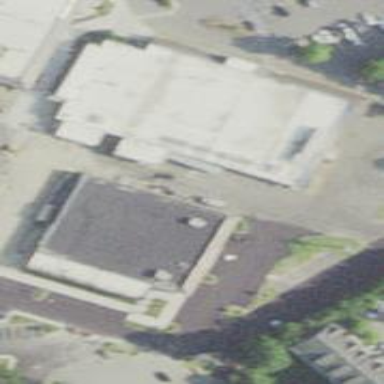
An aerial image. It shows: Commercial building.